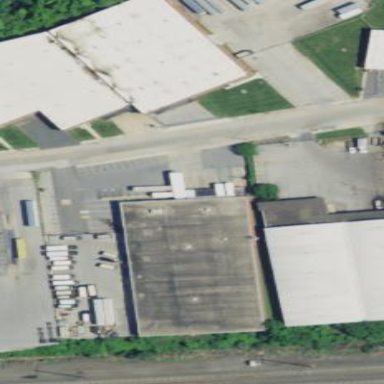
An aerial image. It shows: Building used as post depot.